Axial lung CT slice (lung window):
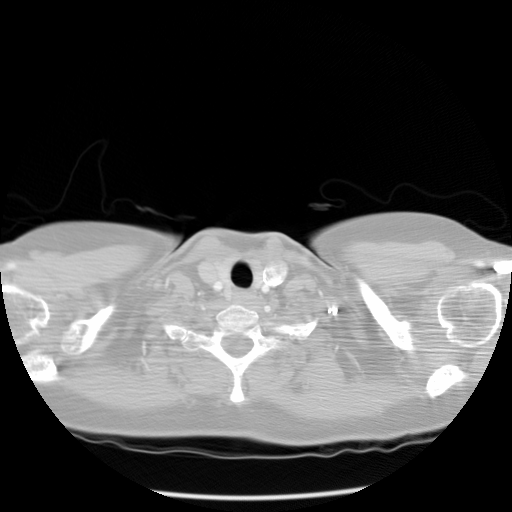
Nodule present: no